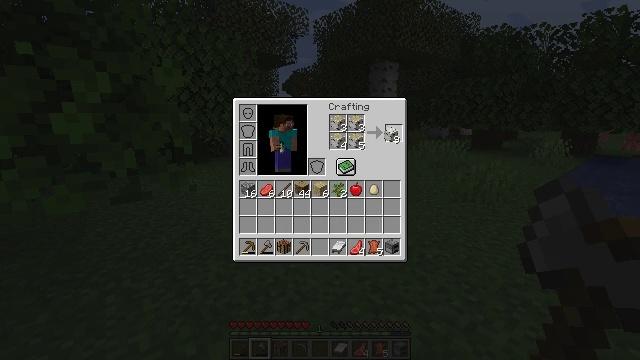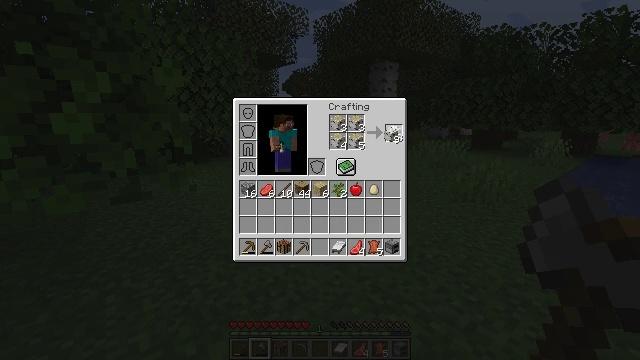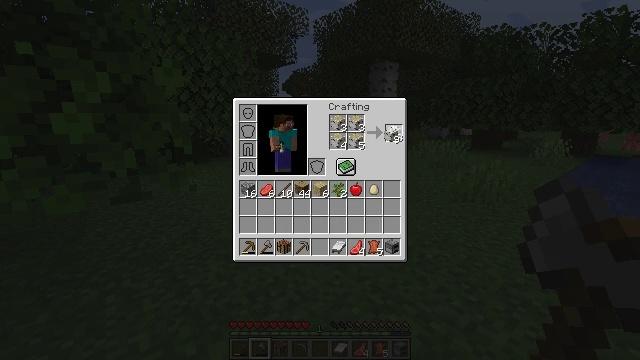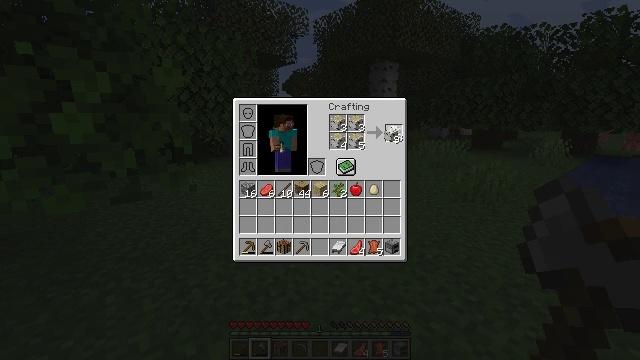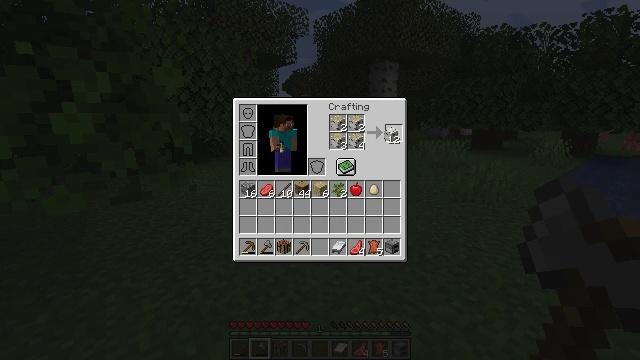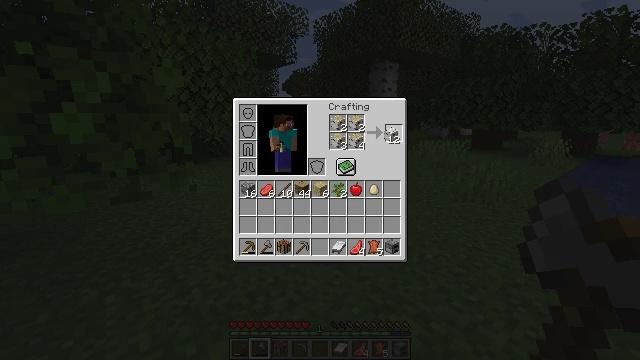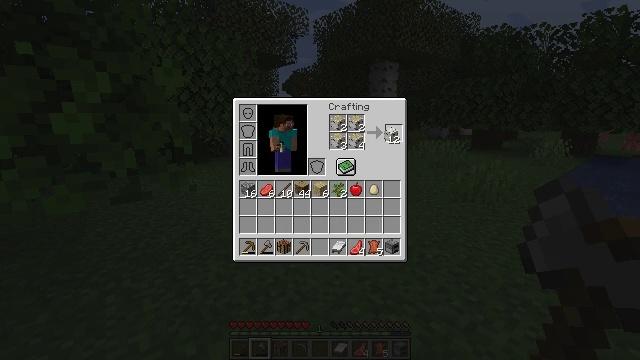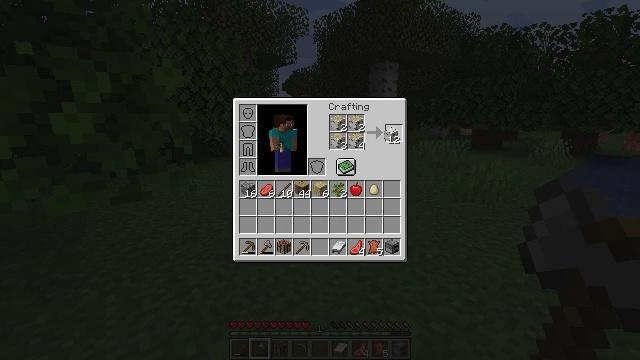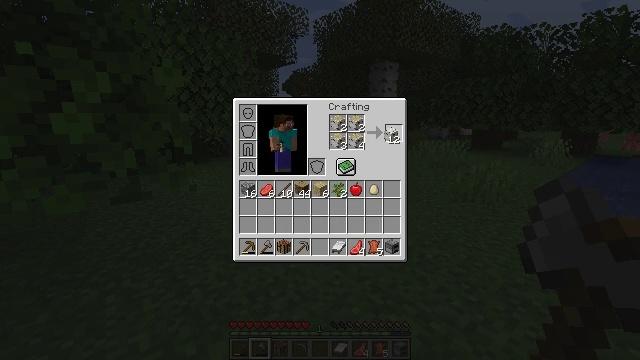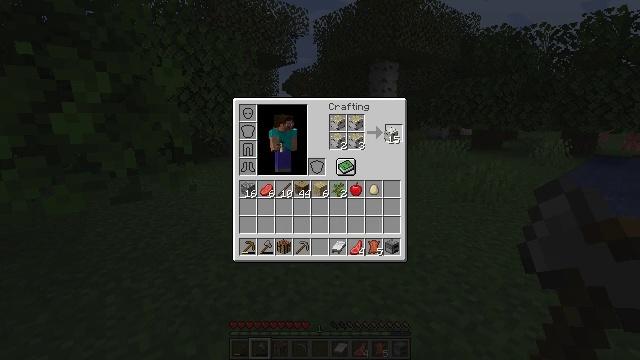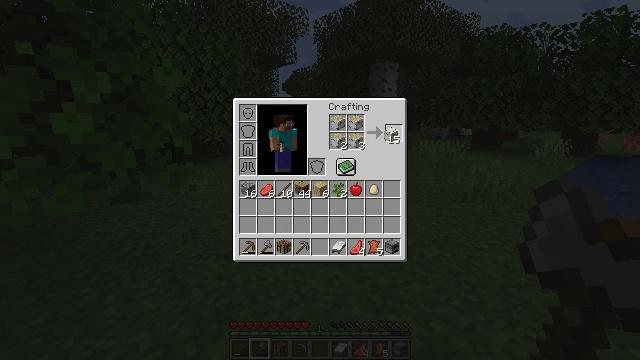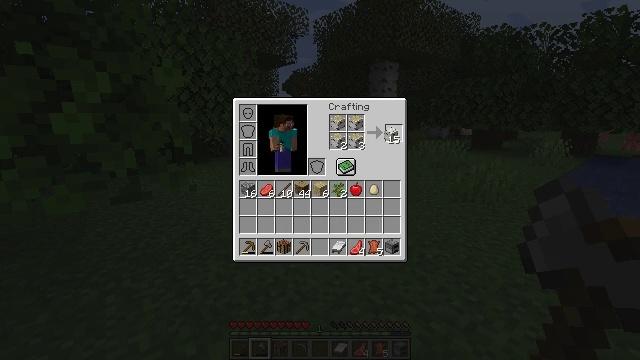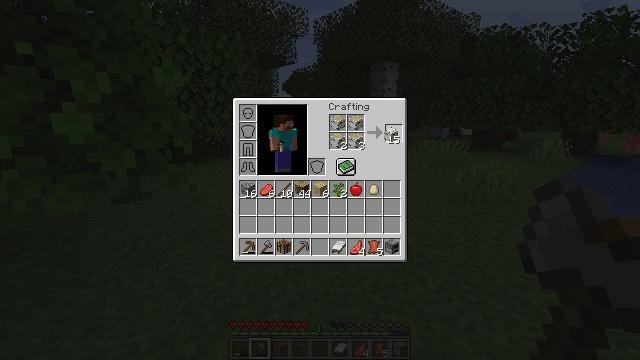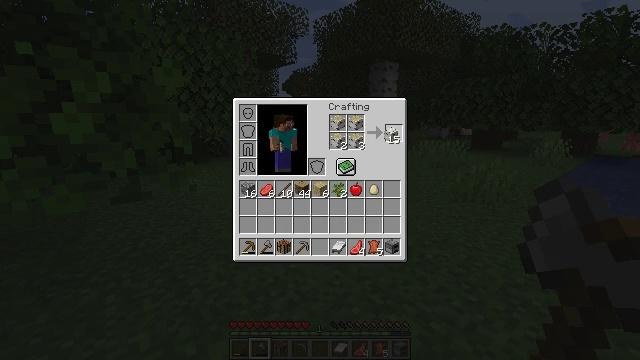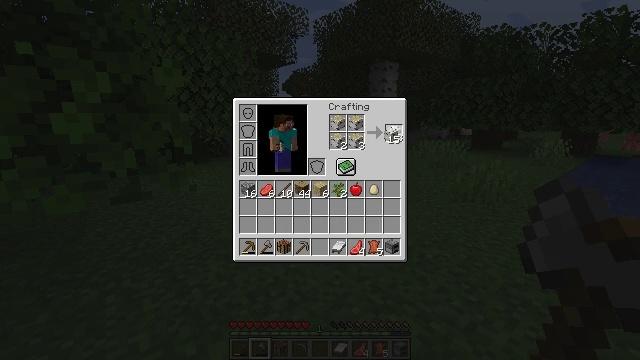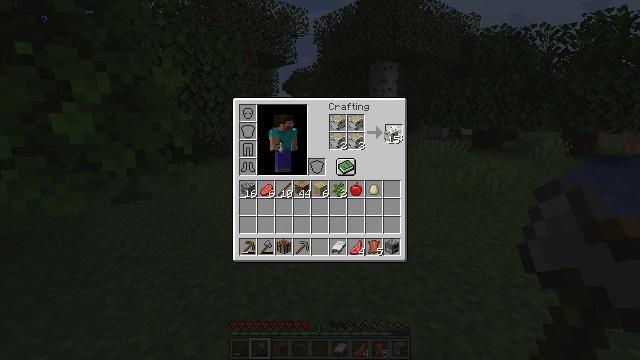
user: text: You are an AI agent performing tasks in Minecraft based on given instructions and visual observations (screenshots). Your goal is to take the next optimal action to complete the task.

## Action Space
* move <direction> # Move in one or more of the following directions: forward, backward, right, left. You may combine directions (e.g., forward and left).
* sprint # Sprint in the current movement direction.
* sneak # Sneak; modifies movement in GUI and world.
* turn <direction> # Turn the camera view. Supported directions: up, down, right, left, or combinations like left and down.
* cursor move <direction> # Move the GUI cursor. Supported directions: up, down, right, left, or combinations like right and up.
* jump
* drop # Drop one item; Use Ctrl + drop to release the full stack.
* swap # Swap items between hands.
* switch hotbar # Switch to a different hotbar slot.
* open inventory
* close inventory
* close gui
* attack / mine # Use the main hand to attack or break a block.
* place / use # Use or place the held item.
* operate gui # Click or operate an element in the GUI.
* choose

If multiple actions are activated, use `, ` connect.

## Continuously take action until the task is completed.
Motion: motion action
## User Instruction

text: Transform birch logs into birch wood in inventory.
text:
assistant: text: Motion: operate gui
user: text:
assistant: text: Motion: operate gui
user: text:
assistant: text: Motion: operate gui
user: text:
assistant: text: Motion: no_op
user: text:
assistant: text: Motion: no_op
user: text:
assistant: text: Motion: no_op
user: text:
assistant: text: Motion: operate gui
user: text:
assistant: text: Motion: operate gui
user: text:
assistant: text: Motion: no_op
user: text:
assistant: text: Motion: no_op
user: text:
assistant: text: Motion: no_op
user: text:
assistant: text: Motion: no_op
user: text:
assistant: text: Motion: operate gui
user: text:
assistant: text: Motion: operate gui
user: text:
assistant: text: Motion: operate gui
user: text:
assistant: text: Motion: no_op
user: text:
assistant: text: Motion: no_op
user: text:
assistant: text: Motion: no_op
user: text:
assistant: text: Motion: no_op
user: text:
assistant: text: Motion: no_op
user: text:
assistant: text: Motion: no_op